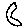
Label: moon